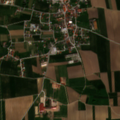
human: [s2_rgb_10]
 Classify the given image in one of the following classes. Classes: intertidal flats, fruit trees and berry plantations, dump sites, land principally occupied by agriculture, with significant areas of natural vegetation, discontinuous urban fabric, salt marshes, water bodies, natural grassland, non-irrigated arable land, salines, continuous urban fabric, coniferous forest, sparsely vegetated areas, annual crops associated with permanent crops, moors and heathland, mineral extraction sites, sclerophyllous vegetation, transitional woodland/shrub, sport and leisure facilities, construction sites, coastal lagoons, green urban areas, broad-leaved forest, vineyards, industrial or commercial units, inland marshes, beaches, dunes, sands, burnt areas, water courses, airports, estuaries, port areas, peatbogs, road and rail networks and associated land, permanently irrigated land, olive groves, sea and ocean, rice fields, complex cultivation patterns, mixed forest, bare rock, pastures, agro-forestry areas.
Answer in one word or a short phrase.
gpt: discontinuous urban fabric, non-irrigated arable land, complex cultivation patterns